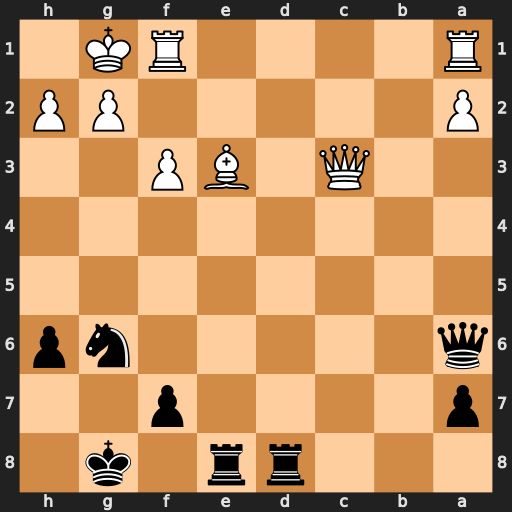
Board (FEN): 3rr1k1/p4p2/q5np/8/8/2Q1BP2/P5PP/R4RK1
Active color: b
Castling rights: -
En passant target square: -
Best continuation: Rd3 Qxd3 Qxd3